Field crop: maize
Growth stage: 2
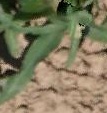
Species: maize